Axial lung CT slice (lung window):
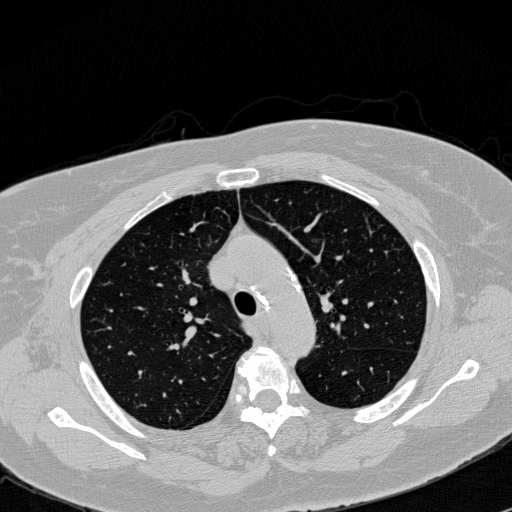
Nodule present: no